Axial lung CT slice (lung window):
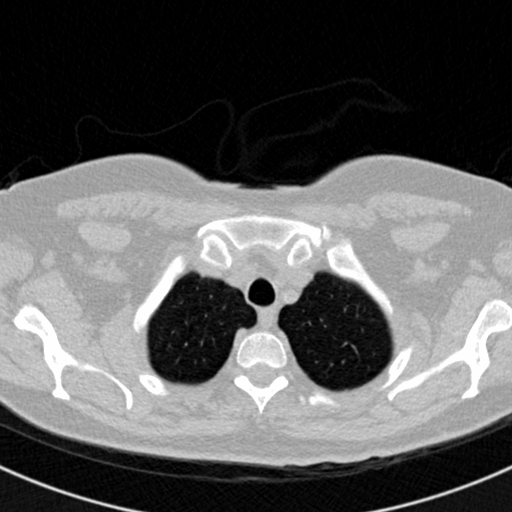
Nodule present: no